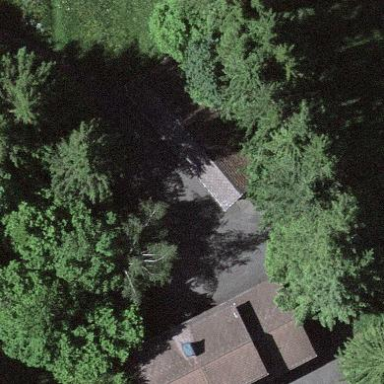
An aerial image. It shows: Garage.